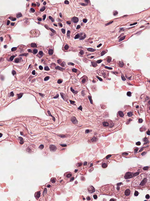
Tumor epithelial tissue: no
Tumor-associated stroma tissue: no
Normal tissue: yes